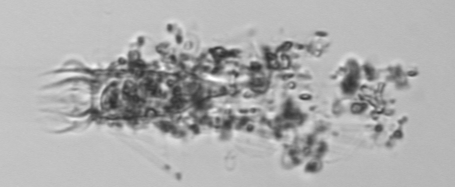
Label: Tintinnidium_mucicola